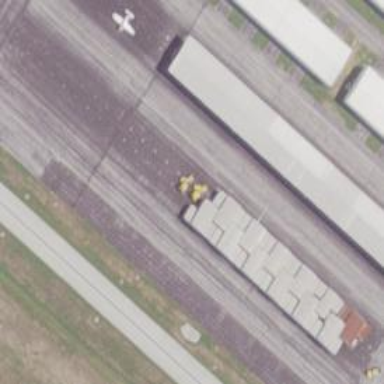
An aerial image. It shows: Hangar building at airport.